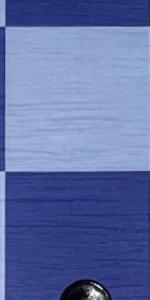
Label: Empty